Chest X-ray. View position: PA
Patient age: 38
Patient sex: M
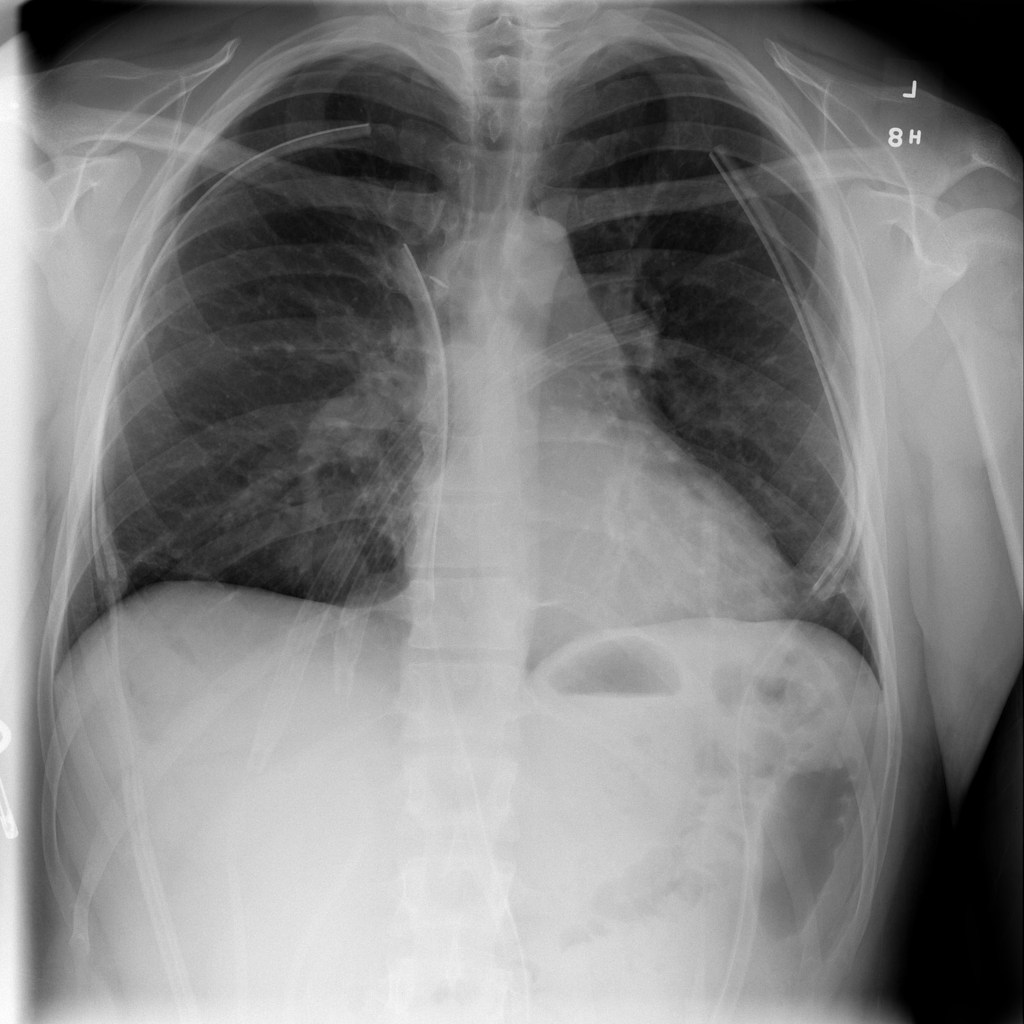
Finding: Pneumothorax